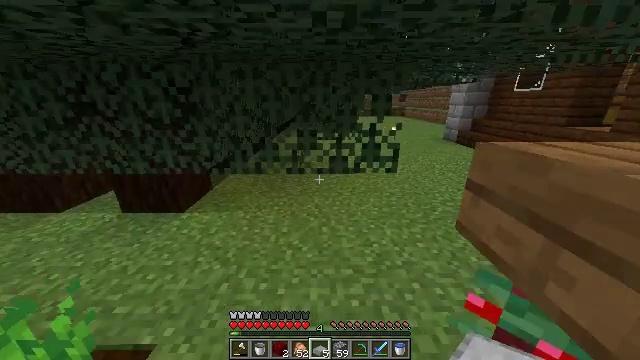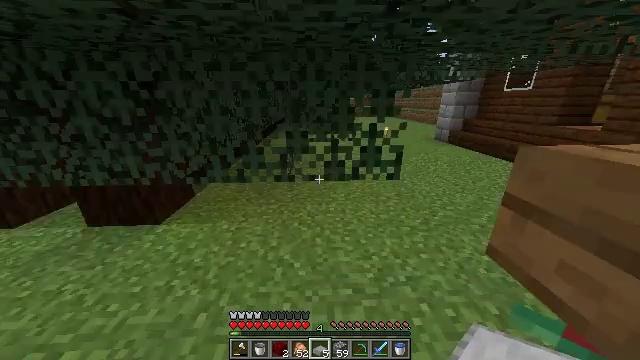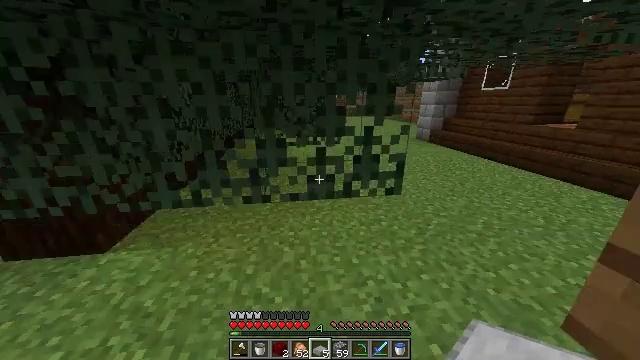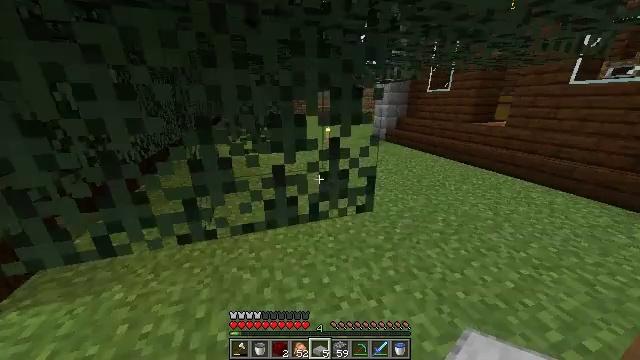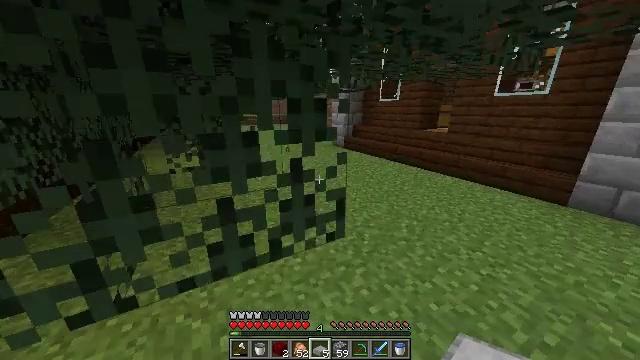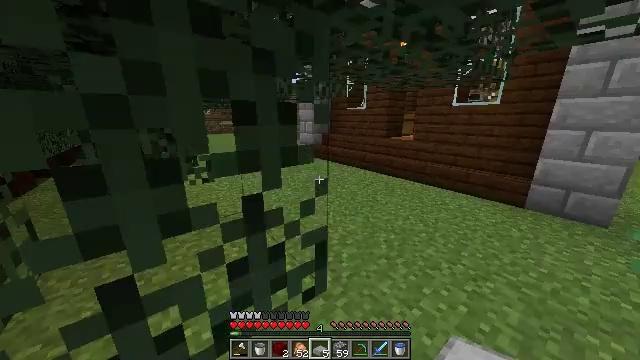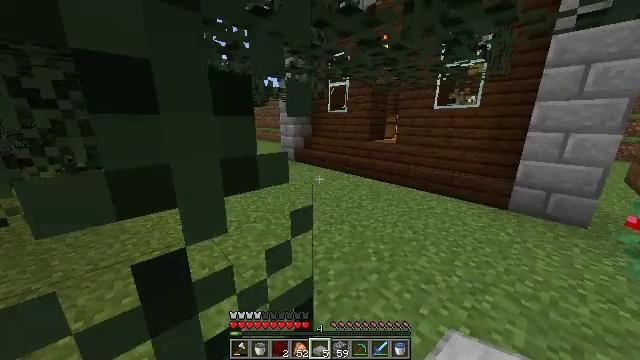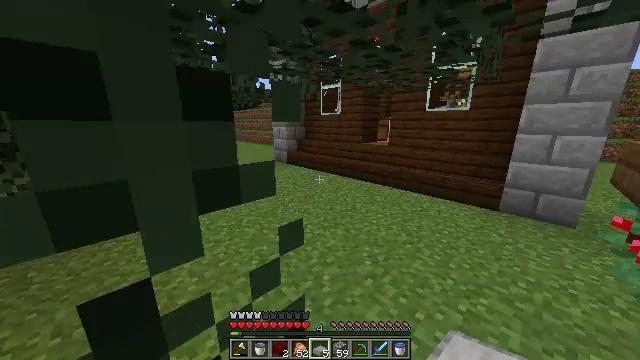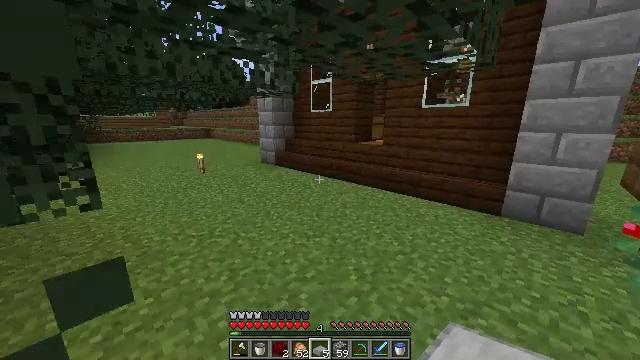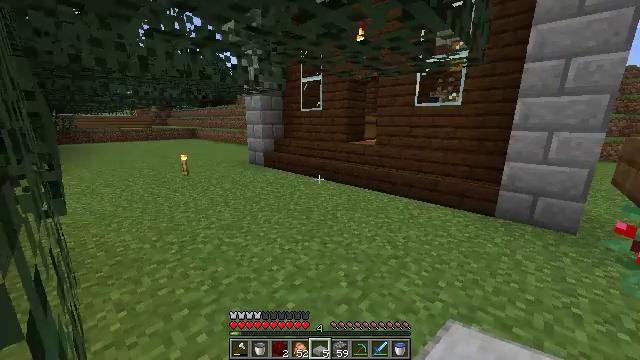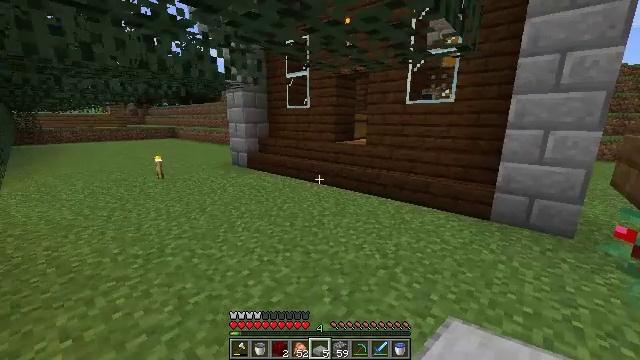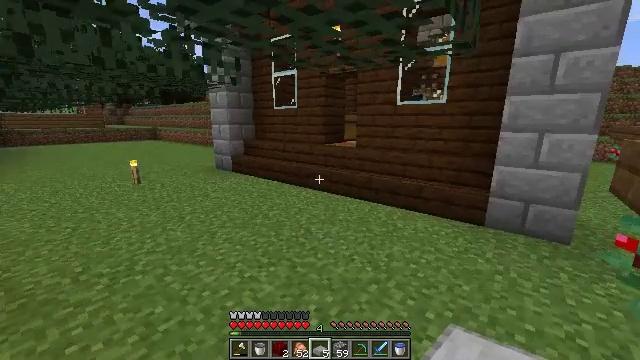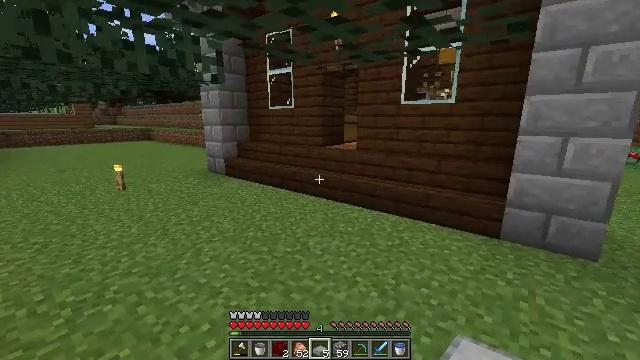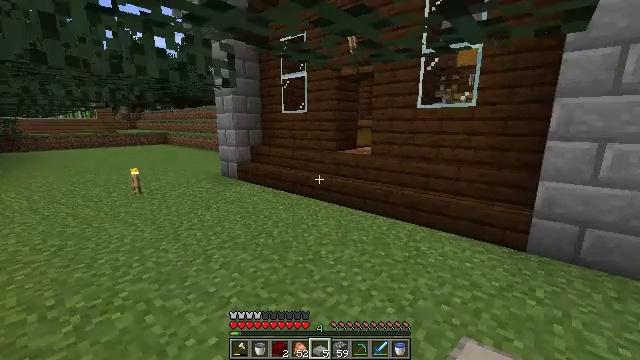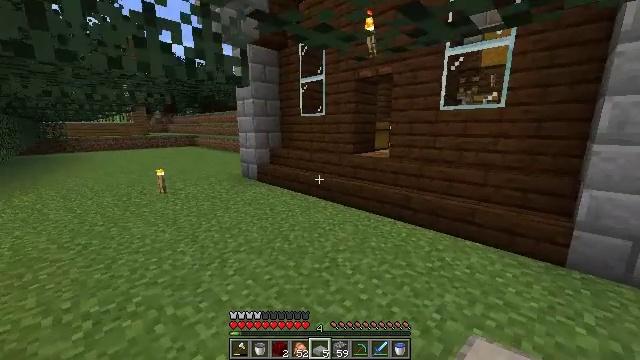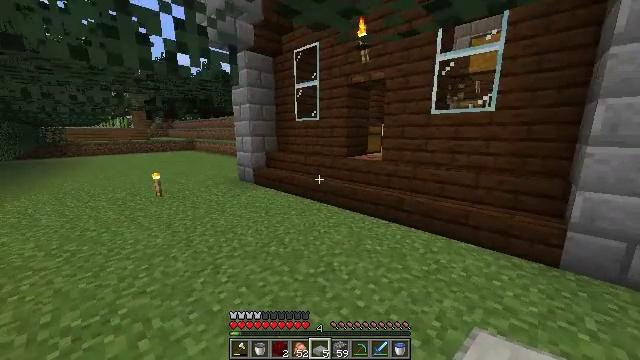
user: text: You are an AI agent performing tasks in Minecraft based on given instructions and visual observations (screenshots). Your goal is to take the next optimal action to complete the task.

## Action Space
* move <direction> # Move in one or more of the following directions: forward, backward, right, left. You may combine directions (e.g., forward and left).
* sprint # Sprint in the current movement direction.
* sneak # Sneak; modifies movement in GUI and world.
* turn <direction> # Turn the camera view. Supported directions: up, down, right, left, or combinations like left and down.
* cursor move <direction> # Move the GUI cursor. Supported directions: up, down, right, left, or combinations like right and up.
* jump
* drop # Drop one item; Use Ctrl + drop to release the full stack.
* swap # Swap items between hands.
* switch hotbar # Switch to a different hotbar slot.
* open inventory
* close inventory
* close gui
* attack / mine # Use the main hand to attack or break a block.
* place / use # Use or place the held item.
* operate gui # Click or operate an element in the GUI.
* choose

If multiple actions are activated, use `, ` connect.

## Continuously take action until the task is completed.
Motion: motion action
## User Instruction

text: Obtain a hopper using iron and a chest.
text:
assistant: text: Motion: move forward, sprint, turn right
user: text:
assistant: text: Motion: move forward, sprint, turn right
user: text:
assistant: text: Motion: move forward, turn right
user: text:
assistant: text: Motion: move forward, turn right and up
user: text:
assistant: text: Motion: move forward, turn right and up
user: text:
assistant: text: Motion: move forward, sprint, turn right
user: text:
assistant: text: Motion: move forward, sprint, turn right
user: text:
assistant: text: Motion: move forward, sprint, turn right
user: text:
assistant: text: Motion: move forward, turn right
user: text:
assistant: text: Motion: move forward, turn right
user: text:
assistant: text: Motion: move forward, turn right
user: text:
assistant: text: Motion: move forward, sprint
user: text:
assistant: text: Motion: move forward, sprint, turn left
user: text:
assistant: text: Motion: move forward, sprint, turn left
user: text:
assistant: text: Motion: move forward, sprint, turn right
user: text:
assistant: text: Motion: move forward
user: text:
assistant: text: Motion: move forward
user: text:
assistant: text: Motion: move forward, sprint
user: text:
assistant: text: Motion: move forward, sprint
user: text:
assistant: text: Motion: move forward, sprint
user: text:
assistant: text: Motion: move forward, turn right
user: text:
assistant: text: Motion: move forward, turn right
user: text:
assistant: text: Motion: move forward, sprint
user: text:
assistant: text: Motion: move forward, sprint
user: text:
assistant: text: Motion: move forward, sprint
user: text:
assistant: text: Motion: move forward, sprint
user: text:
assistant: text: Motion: move forward
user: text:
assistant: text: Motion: move forward
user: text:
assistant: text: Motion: move forward, sprint, turn right
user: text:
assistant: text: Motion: move forward, sprint, turn right